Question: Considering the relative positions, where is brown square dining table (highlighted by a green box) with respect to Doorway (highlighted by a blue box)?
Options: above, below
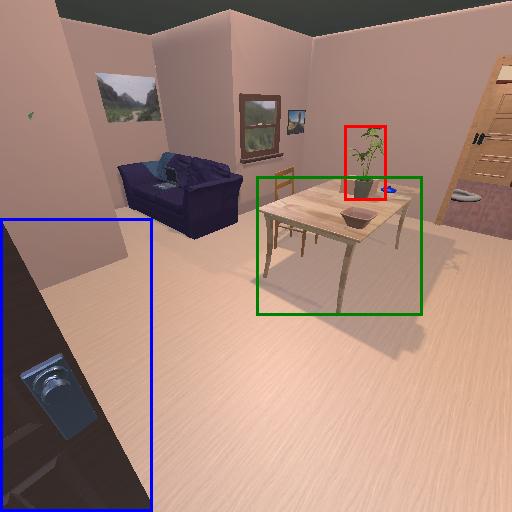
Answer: above